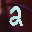
Label: 2